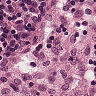
Metastatic tissue present: no